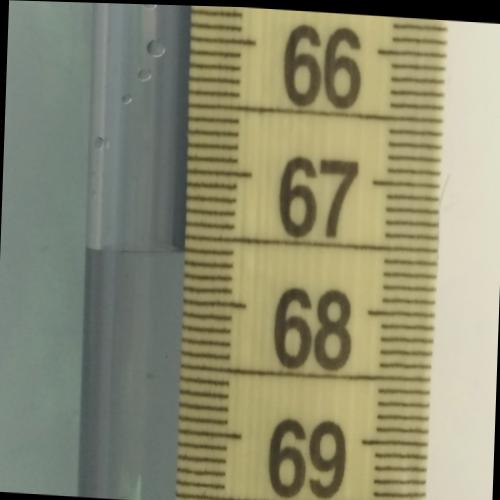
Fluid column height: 67.6 cm